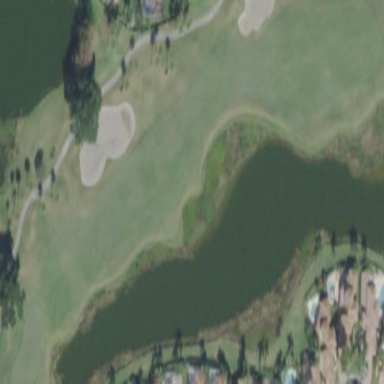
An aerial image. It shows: Golf fairway surrounded by grass.